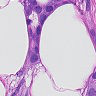
Metastatic tissue present: yes